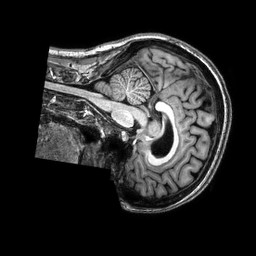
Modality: T1w
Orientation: sagittal
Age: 32
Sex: female
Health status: healthy
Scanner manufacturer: philips
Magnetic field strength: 3 T
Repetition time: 0.009 s
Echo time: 0.003996 s